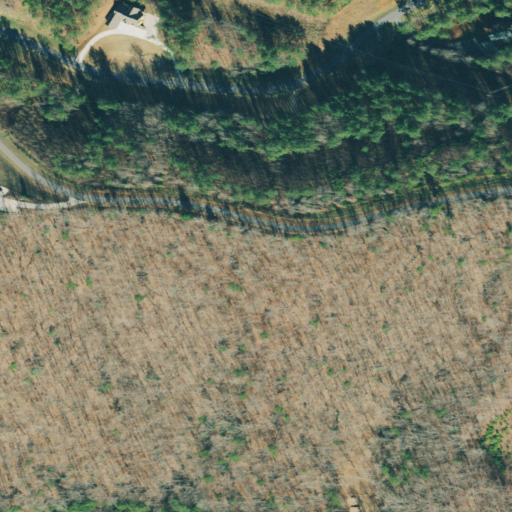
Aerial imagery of gap in Georgia named Noah Gap containing deciduous forest, mixed forest, open development, evergreen forest, shrub, and grassland